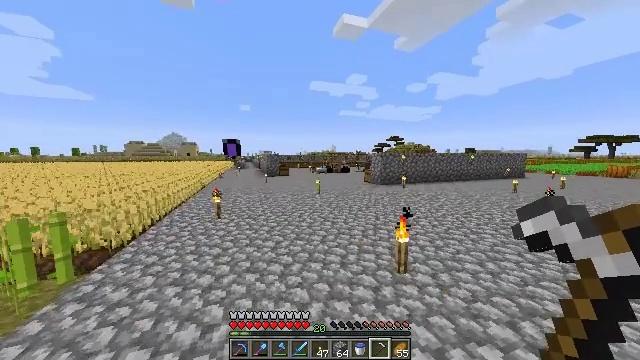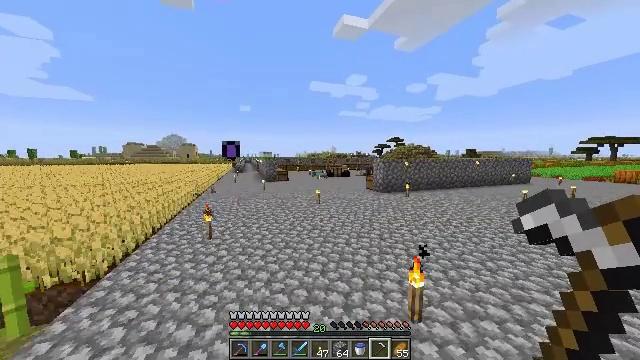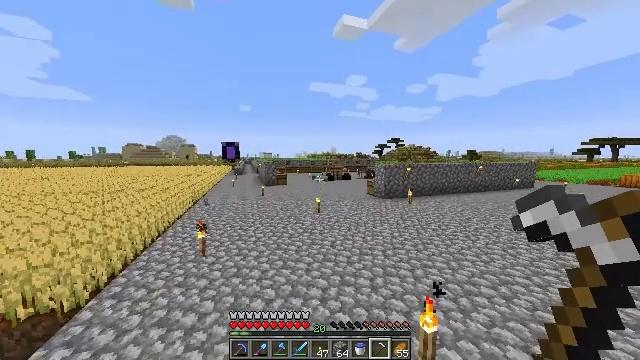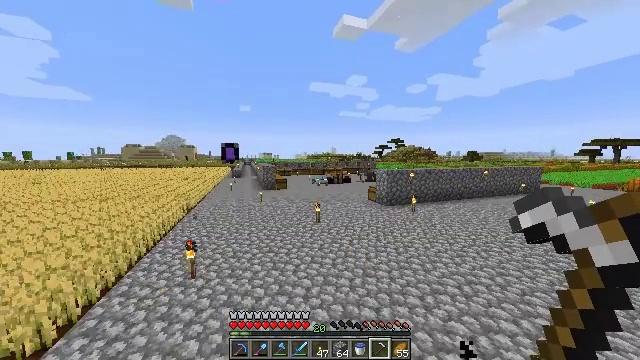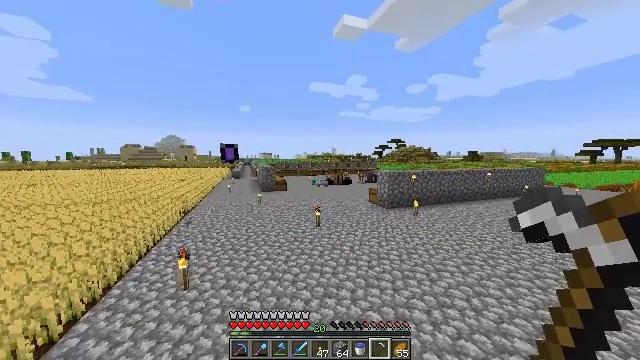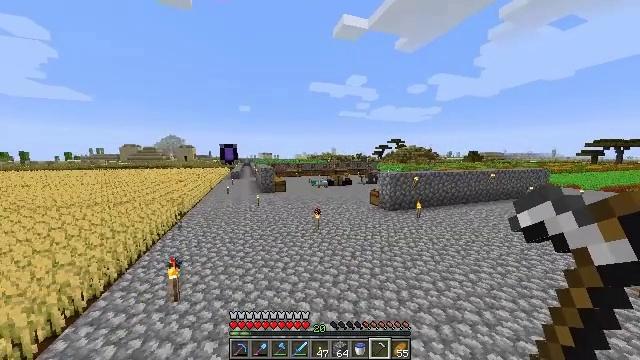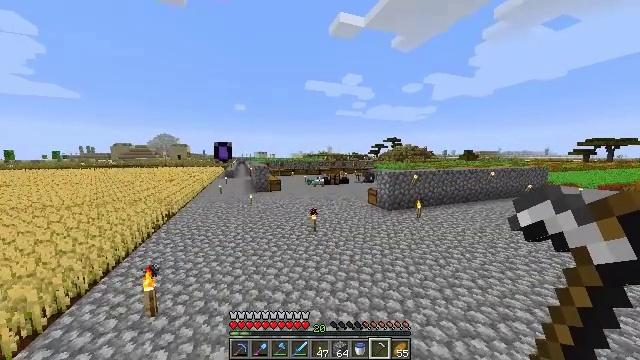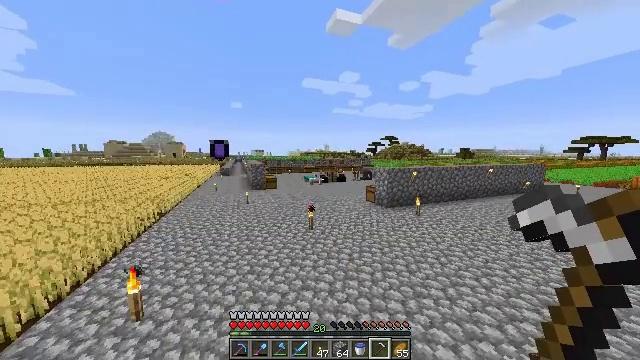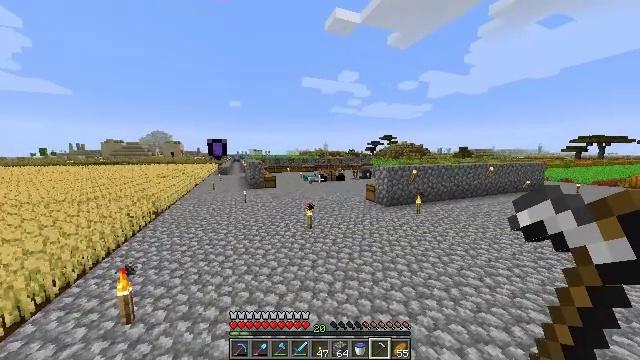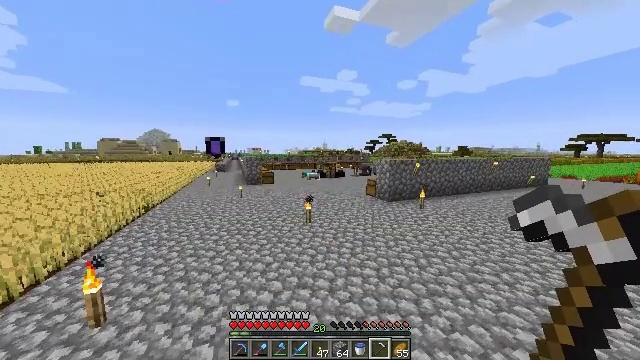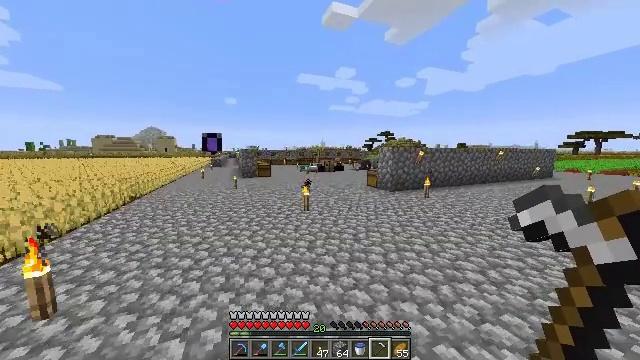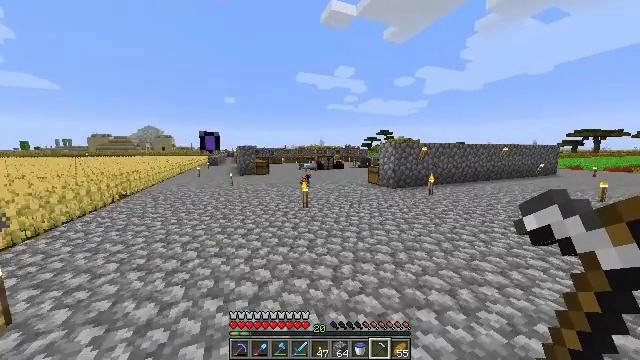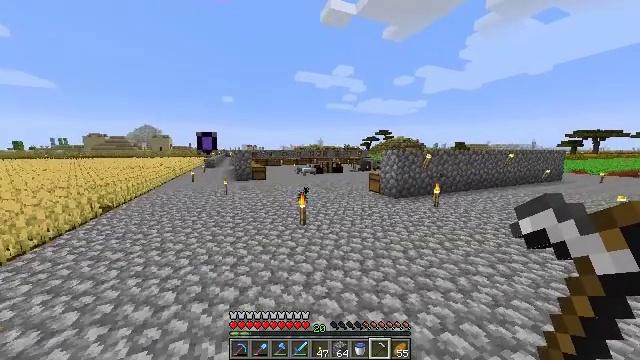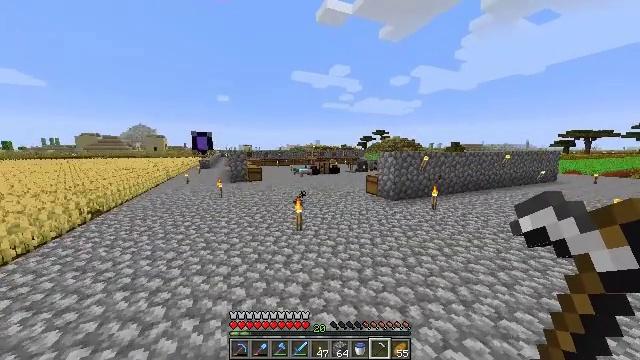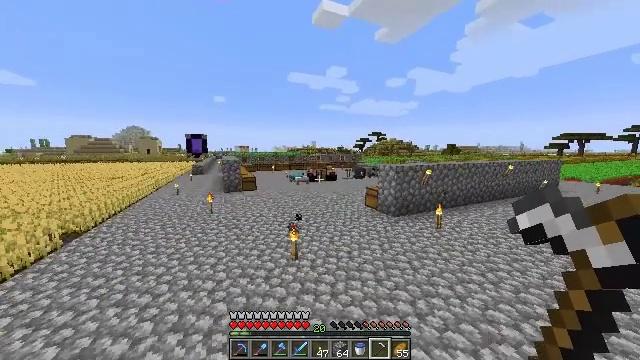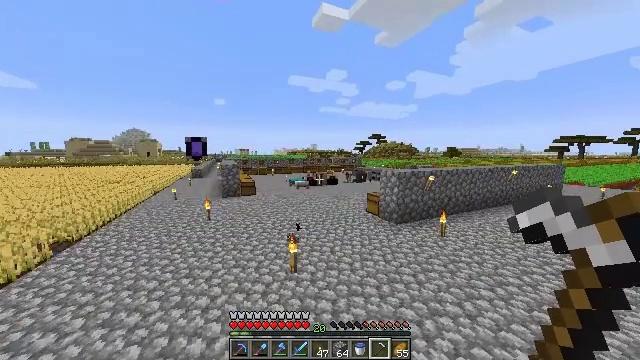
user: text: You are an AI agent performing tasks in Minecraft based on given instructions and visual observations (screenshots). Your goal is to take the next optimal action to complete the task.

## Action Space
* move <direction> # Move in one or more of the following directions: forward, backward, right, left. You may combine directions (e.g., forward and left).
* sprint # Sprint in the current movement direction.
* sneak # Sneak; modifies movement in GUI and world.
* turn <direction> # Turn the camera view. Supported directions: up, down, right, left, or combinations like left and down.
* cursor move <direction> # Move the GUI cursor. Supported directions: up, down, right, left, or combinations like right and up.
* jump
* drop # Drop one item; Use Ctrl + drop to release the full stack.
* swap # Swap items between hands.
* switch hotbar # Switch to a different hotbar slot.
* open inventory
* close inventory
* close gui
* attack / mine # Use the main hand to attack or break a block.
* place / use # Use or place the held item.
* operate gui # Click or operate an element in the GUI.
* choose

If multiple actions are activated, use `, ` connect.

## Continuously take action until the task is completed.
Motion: motion action
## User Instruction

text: Harvest sugar cane from the plant.
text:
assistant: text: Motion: move forward, sprint, jump
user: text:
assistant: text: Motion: move forward, sprint, jump
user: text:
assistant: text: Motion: move forward, sprint, jump
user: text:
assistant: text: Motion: move forward, sprint, jump
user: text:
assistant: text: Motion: move forward, sprint, jump
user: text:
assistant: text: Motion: move forward, sprint, turn right, jump
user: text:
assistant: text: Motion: move forward, sprint, jump
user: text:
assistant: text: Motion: move forward, sprint, jump
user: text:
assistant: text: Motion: move forward, sprint, jump
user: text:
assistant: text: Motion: move forward, sprint, jump
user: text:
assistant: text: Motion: move forward, sprint, jump
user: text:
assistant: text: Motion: move forward, sprint, jump
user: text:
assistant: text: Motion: move forward, sprint, jump
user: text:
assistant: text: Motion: move forward, sprint, jump
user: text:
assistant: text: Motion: move forward, sprint, jump
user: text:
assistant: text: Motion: move forward, sprint, jump
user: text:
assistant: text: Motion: move forward, sprint, jump
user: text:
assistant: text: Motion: move forward, sprint, jump
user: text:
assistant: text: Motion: move forward, sprint, jump
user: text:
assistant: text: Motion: move forward, sprint, jump
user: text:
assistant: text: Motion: move forward, sprint, jump
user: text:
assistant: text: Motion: move forward, sprint, jump
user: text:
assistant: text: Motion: move forward, sprint, jump
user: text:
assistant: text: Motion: move forward, sprint, jump
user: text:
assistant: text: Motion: move forward, sprint, jump
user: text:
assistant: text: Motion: move forward, sprint, jump
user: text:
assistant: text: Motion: move forward, sprint, jump
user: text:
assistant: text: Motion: move forward, sprint, jump
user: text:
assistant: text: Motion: move forward, sprint, jump
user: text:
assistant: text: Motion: move forward, sprint, jump